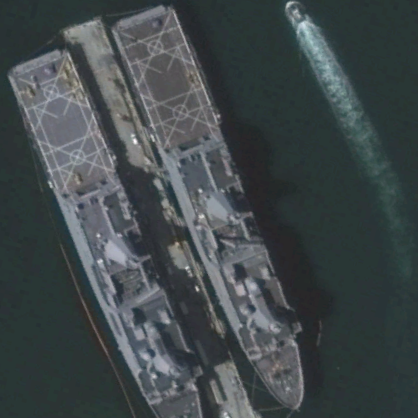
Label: combat